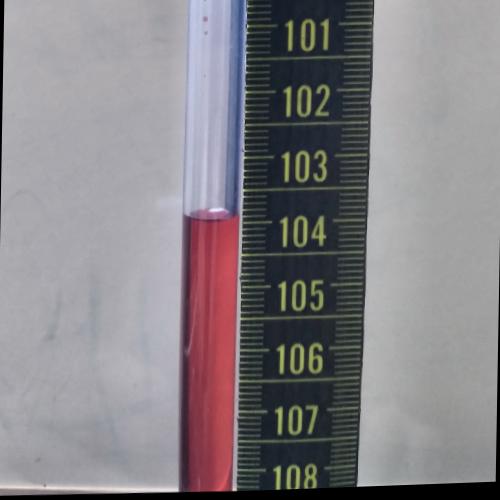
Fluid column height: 104.0 cm